Question: My problem is with the mini-cart button.
When you click the mini-cart button it should to the and it's not working , same problem on mobile .
Here is the cart button code ,I have tried to fix it but I am no expert.
This is my test <URL>
'''
<button href="<?php echo esc_url( WC()->cart->get_cart_url() ); ?>" class="ql_cart-btn">
<?php echo wp_kses_post( WC()->cart->get_cart_total() ); ?>
<span class="count">(<?php echo esc_html( WC()->cart->cart_contents_count );?>)</span>
<i class="ql-bag"></i>
<i class="ql-chevron-down"></i>
</button>
'''
Mobile main issue

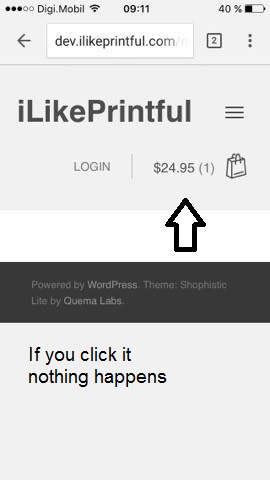
Answer: Button never use a href so you need to make it working with javascript.
'''
<button href="http://dev.ilikeprintful.com/new-ilikeprintful/cart/" class="ql_cart-btn">
'''
or use
'''
<a href="http://dev.ilikeprintful.com/new-ilikeprintful/cart/" class="ql_cart-btn">
<!-- Your code -->
</a>
'''
'''
<div class="ql_cart_wrap">
<a href="http://dev.ilikeprintful.com/new-ilikeprintful/cart/" class="ql_cart-btn">
<span class="woocommerce-Price-amount amount">
<span class="woocommerce-Price-currencySymbol">$</span>49.90</span>
<span class="count">(2)</span>
<i class="ql-bag"></i><i class="ql-chevron-down"></i>
</a>
<div id="ql_woo_cart">
</div><!-- /ql_woo_cart -->
</div>
'''
You can add onclick event to navigate through button.
'''
<button onclick="location.href = 'http://dev.ilikeprintful.com/new-ilikeprintful/cart/';" >
//Your Code
</button>
'''